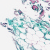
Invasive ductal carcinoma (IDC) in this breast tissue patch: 0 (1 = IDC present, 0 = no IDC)